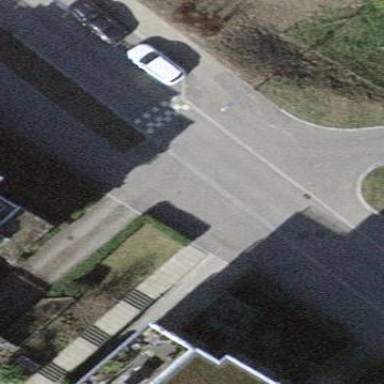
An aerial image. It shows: Access road area.